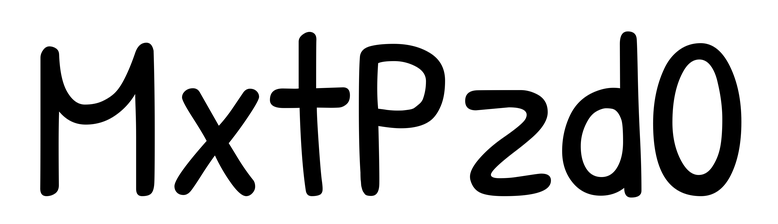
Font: PatrickHand-Regular